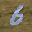
Label: 6